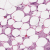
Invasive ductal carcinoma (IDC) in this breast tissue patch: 0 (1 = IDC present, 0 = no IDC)